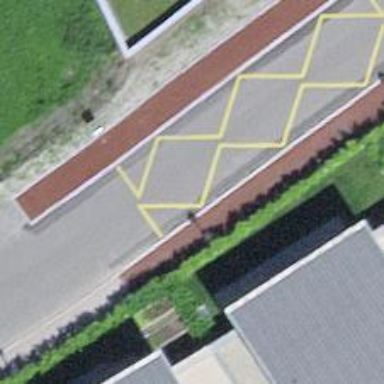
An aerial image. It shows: Public transport stop position.